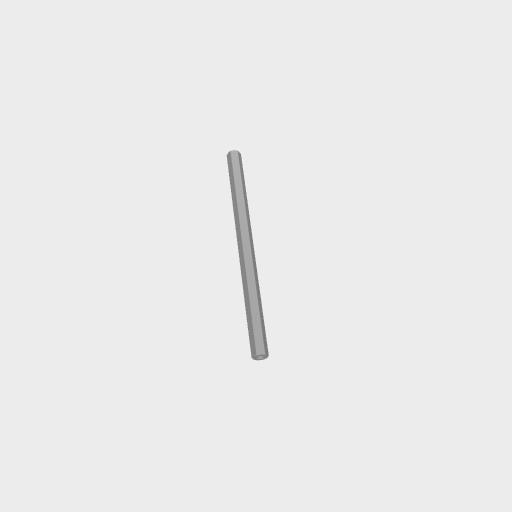
Part: Standoff8RID120